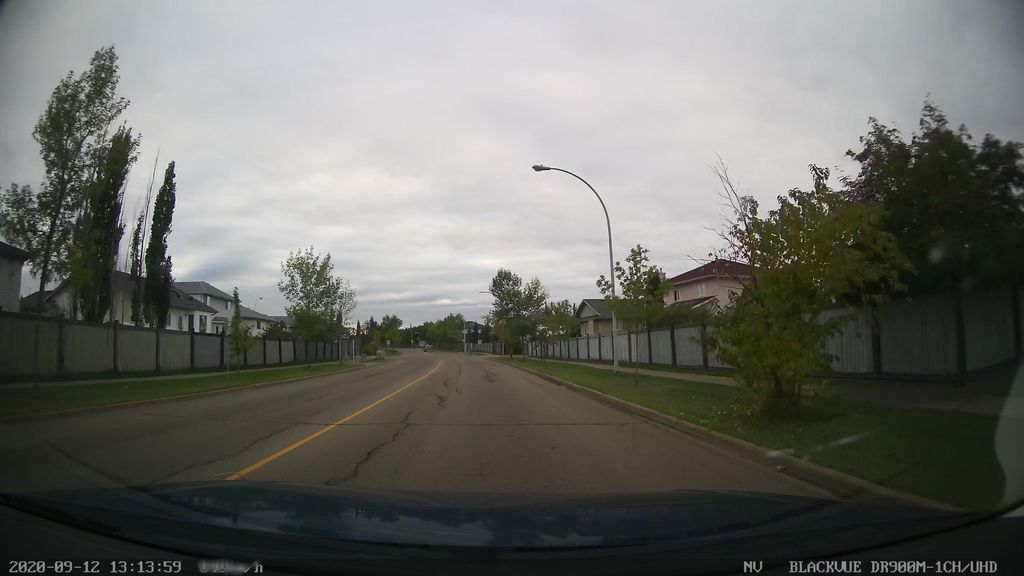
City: edmonton